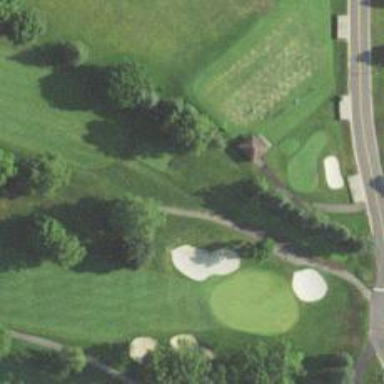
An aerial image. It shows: Golf cartpath that is also road path.